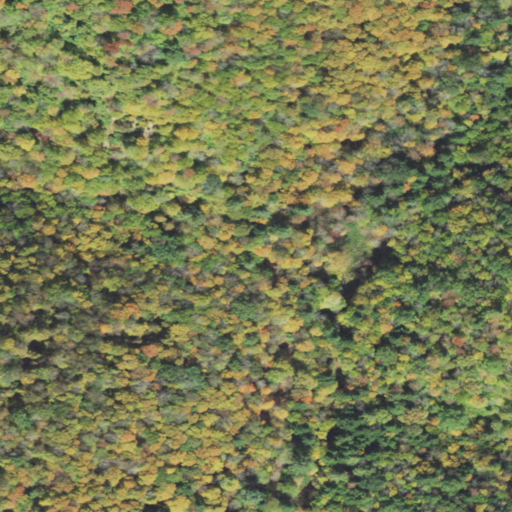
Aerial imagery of valley in Pennsylvania named Brainard Hollow containing deciduous forest, mixed forest, and evergreen forest